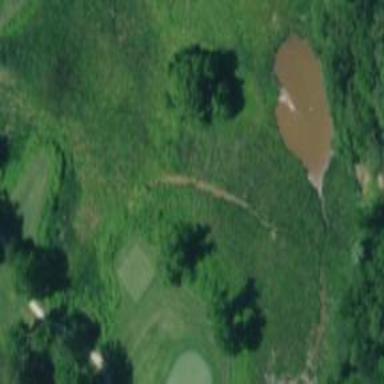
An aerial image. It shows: Water hazard in golf course. The hazard is natural water feature.